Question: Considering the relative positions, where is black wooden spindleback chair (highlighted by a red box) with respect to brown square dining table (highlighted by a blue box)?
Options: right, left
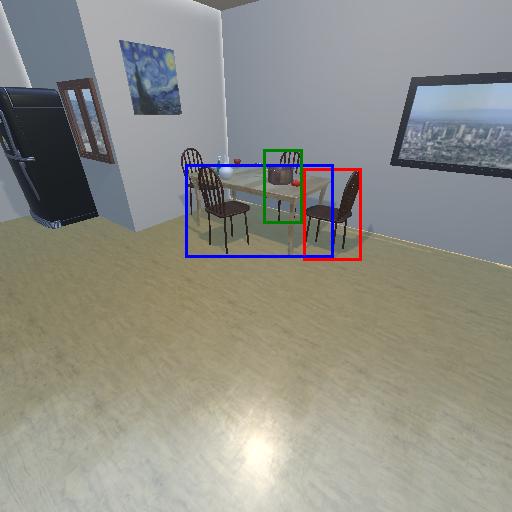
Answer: right